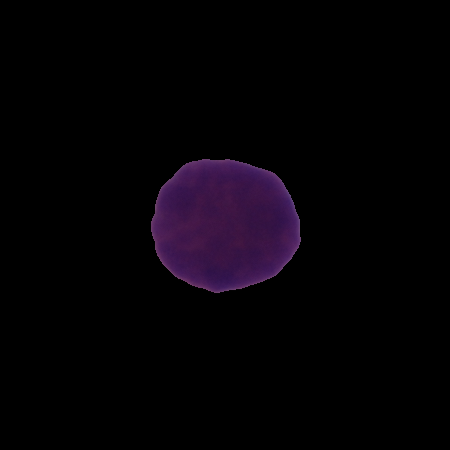
Label: healthy